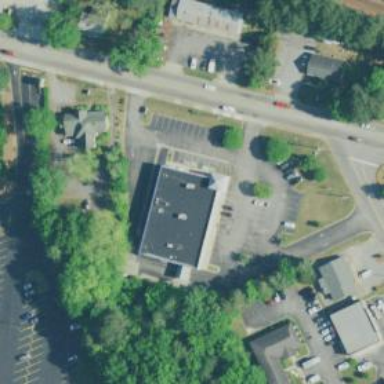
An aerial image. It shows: Pharmacy providing healthcare services.